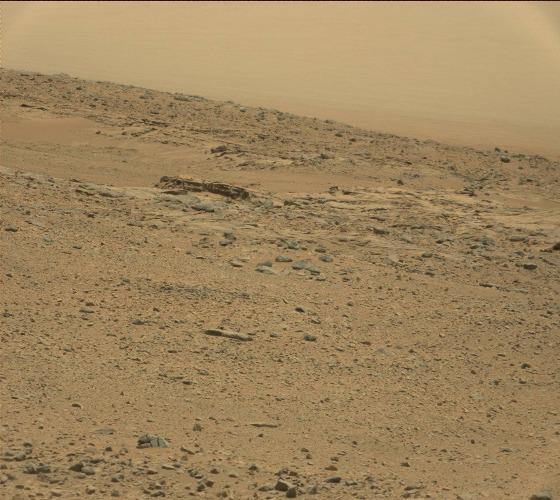
Terrain classes present: Bedrock, Gravel / Sand / Soil, Rock, Sky / Distant Mountains